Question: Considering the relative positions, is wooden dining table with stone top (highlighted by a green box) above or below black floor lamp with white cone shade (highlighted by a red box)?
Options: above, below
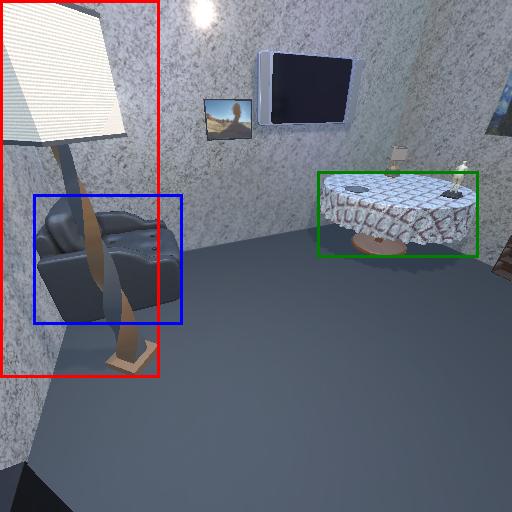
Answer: above